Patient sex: M
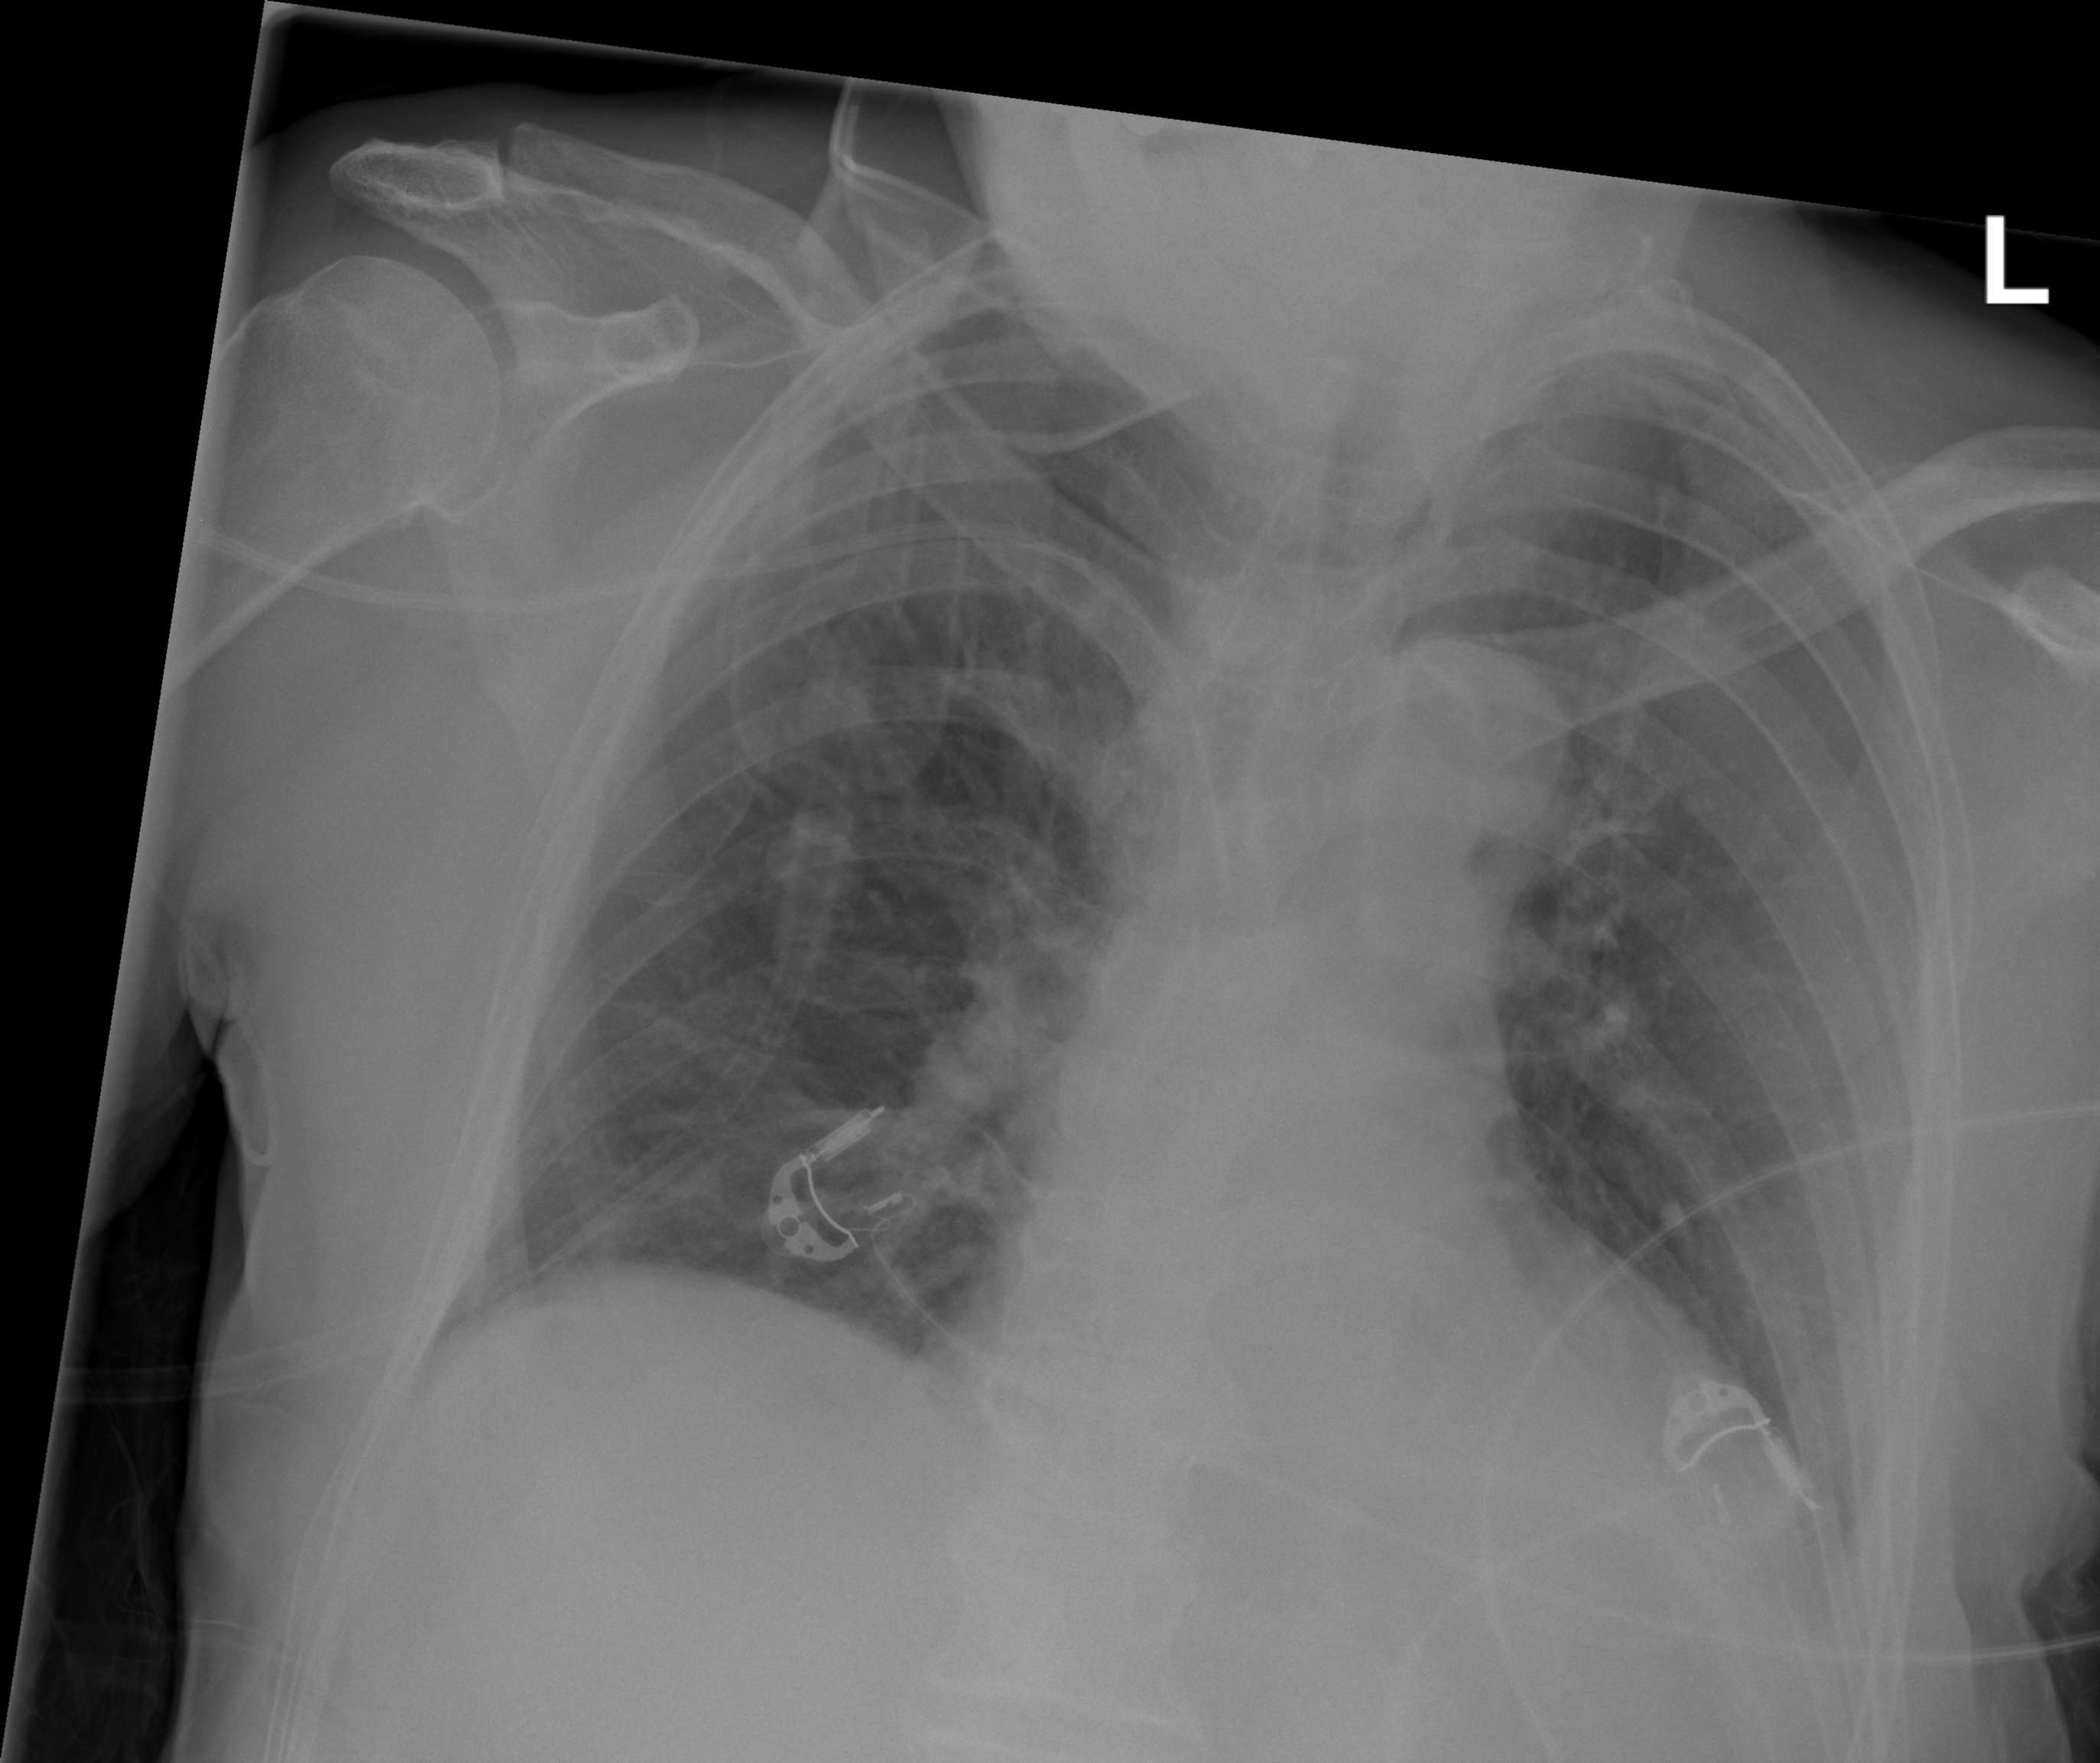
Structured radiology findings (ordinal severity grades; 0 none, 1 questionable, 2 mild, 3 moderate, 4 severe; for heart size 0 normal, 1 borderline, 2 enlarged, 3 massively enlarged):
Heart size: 0
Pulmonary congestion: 0
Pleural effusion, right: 0
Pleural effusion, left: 2
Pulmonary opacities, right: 2
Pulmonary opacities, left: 0
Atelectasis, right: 0
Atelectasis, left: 2